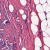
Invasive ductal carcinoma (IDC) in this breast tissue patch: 0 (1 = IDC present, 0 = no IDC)